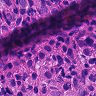
Metastatic tissue present: yes